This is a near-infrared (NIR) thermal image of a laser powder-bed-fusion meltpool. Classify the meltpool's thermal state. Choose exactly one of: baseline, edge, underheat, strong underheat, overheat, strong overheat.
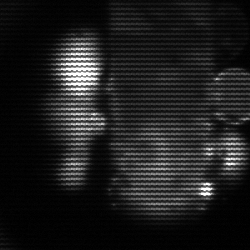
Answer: strong underheat